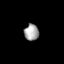
Tissue: lung
Cell type: Smooth muscle cells
Senescence score: 0.6291
Nuclear area (px): 234
Mean DAPI intensity: 164.577